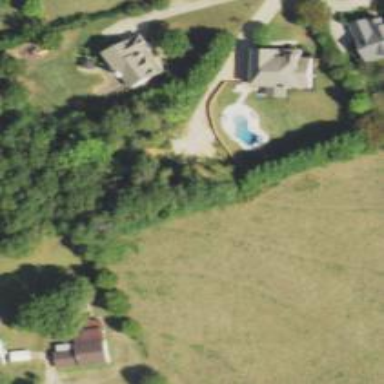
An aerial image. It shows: Swimming pool located in leisure land.